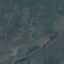
Land use / land cover: HerbaceousVegetation